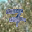
Label: 7